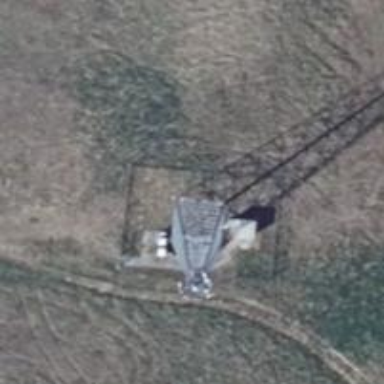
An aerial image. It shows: Communication tower.